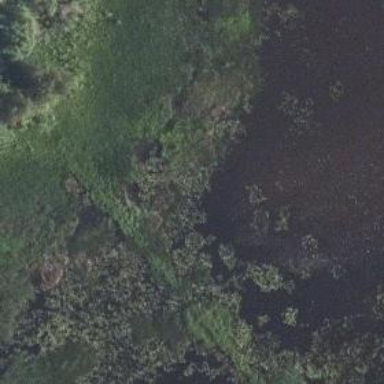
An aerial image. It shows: Wetland area dominated by reedbeds.